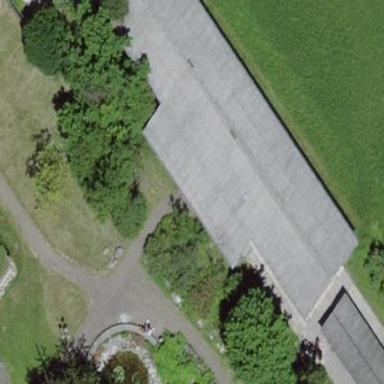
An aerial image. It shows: School building.